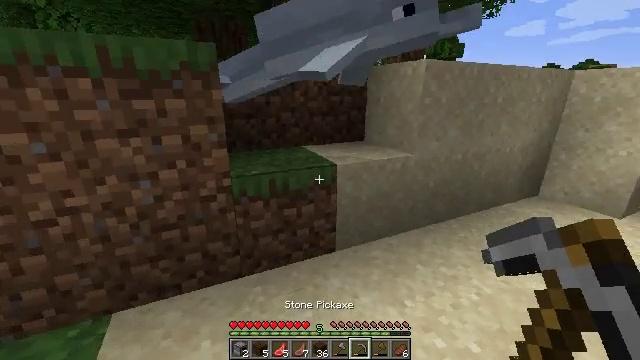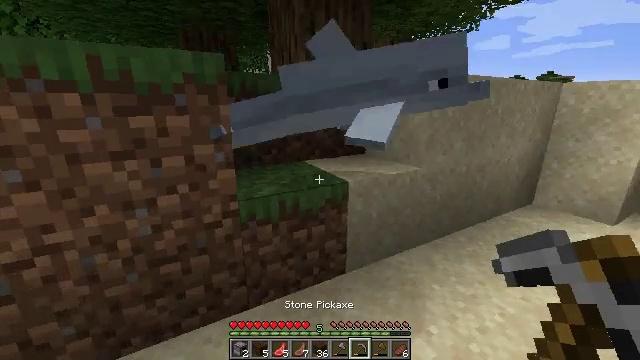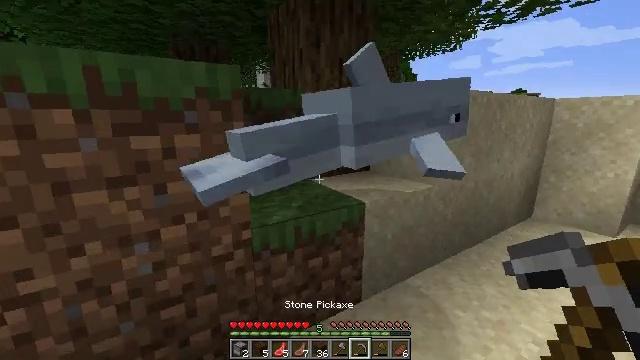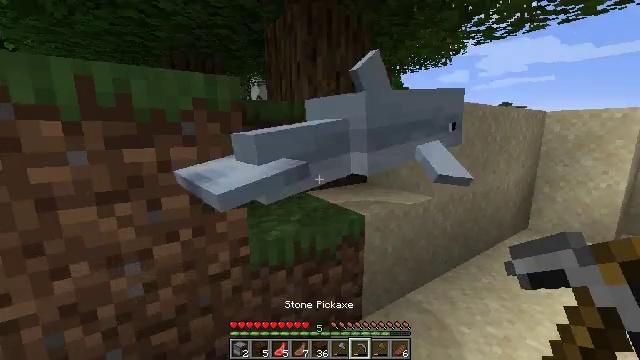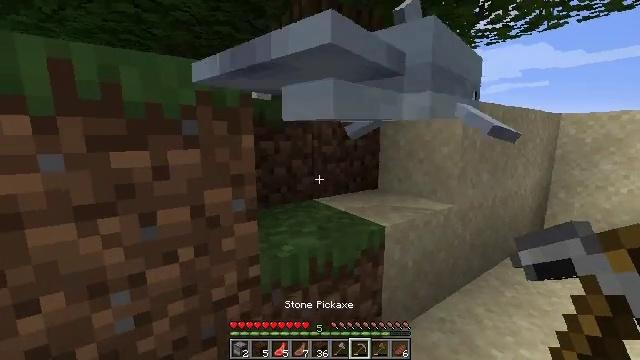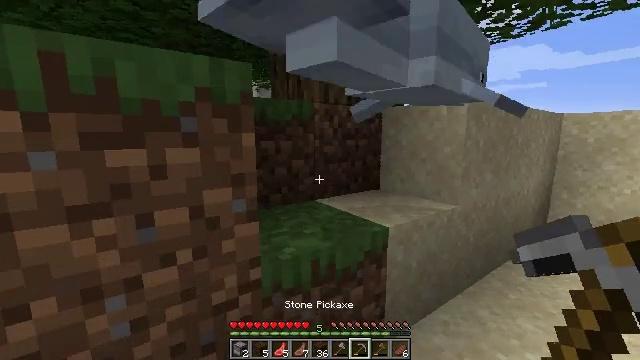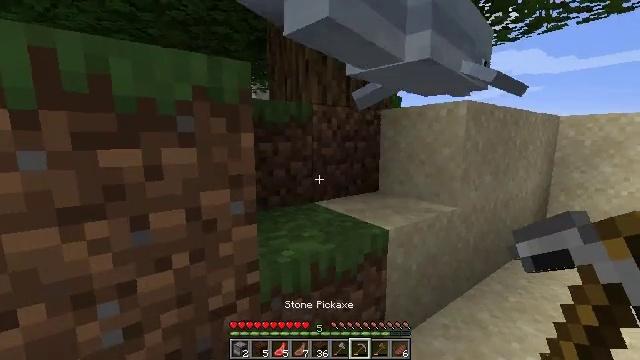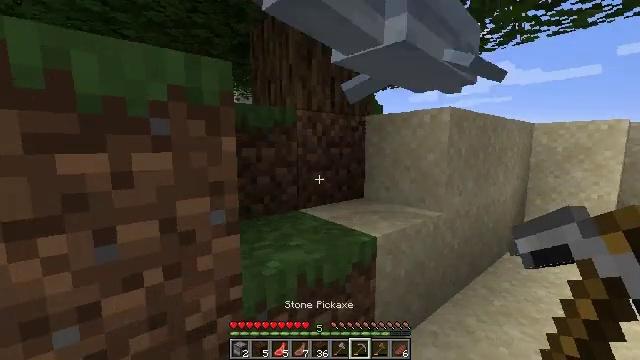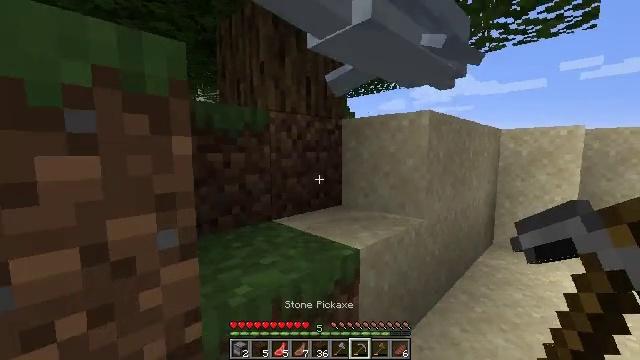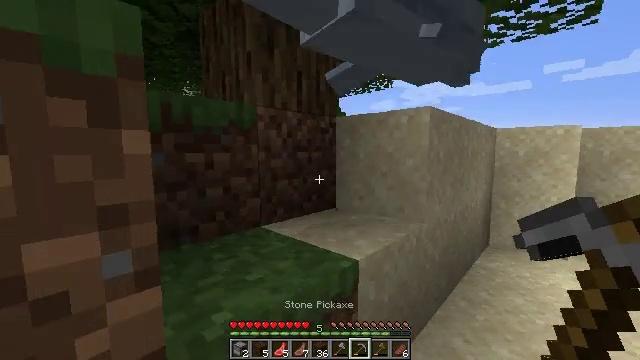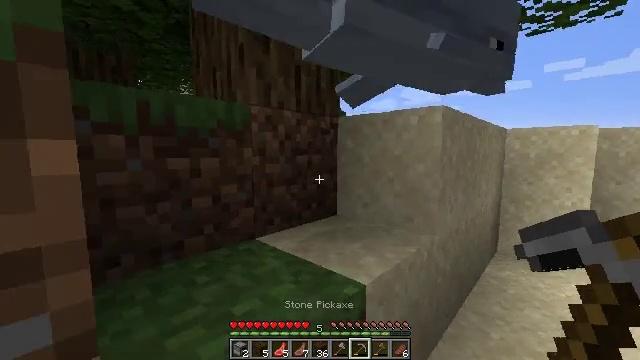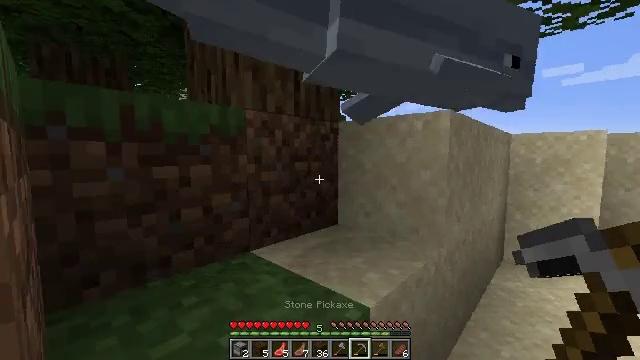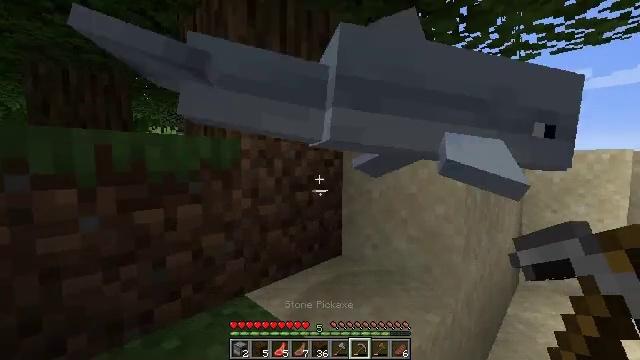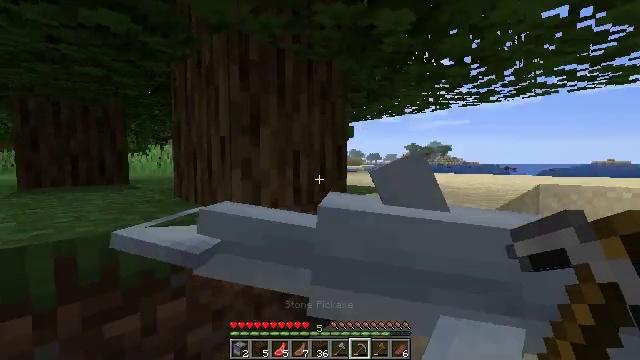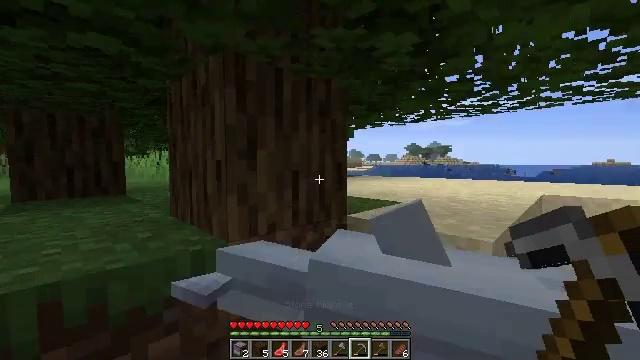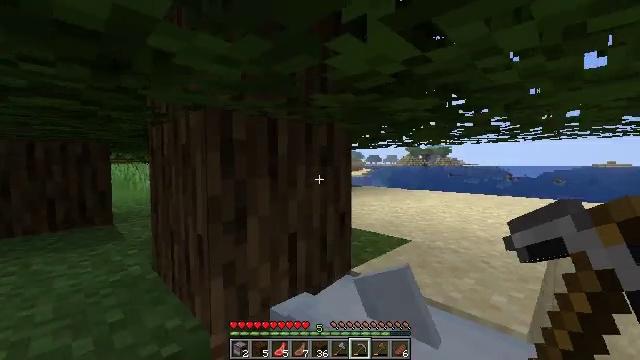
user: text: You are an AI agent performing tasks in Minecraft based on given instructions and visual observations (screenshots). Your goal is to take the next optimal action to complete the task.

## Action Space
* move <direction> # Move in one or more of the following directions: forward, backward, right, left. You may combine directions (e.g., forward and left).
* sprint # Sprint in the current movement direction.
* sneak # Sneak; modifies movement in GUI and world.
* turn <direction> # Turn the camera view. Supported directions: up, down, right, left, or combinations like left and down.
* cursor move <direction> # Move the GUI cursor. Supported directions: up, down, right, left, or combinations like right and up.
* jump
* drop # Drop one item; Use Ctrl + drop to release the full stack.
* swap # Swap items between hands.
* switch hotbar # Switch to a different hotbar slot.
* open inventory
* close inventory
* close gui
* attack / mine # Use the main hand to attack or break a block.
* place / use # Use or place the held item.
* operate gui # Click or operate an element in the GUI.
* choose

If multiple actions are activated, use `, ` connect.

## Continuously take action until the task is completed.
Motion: motion action
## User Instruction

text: Gather sand from the desert.
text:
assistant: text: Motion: move forward and move left, turn right and up
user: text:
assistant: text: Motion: move forward and move left, turn right and up
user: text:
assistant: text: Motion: move forward, turn right and up
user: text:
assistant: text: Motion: no_op
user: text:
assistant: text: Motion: no_op
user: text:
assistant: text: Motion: no_op
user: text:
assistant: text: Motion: move forward, turn right and up
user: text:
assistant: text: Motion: move forward, turn right and up
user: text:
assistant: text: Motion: move forward, turn right
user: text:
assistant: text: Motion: move forward
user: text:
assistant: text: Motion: move forward, turn up
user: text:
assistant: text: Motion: move forward, turn left and up, jump
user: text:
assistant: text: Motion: move forward, jump
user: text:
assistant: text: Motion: move forward, jump
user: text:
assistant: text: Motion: move forward and move left, jump
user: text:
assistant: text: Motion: move forward and move left, turn right, jump
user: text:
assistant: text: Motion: move forward and move left, turn right
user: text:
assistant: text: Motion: move forward and move left, turn right
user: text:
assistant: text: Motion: move forward and move left, turn right and down
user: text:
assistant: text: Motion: move forward, turn right and down
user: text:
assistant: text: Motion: turn right and down
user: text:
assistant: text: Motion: turn right
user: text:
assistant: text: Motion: turn right
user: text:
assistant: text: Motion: no_op
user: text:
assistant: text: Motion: no_op
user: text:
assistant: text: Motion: no_op
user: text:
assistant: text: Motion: no_op
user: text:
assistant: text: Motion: move forward, jump
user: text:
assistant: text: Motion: move forward, jump
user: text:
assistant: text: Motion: move forward, turn right and down, jump